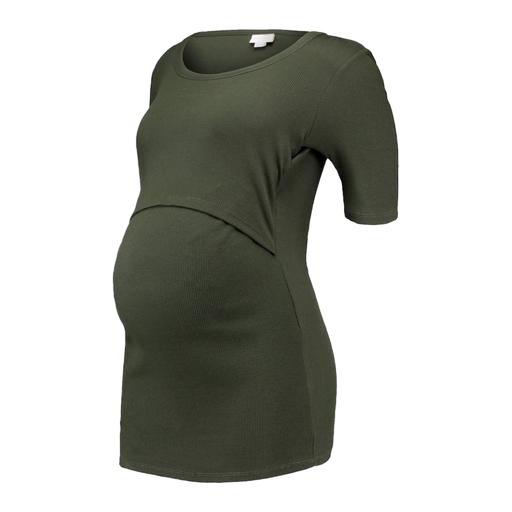
green maternity nursing top, maternity/nursing tee, green mama jersey top, white background